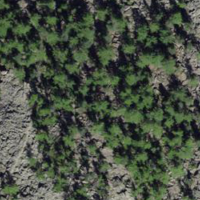
EUNIS habitat code: 31
Species observed at this site:
Juniperus communis